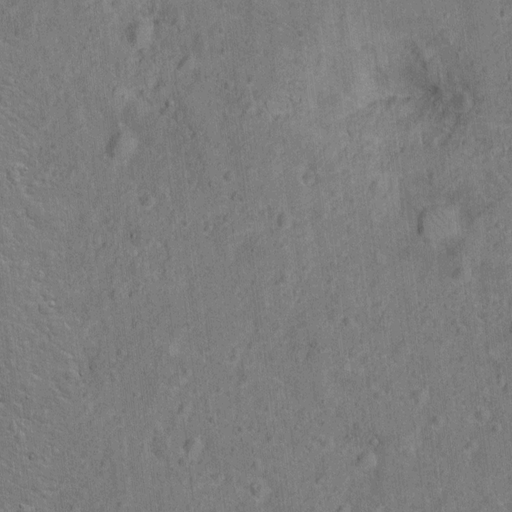
Classes present: Background, Cone